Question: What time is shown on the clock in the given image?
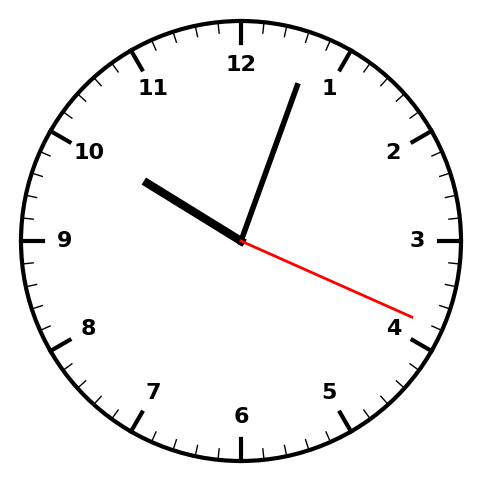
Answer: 10:03:19